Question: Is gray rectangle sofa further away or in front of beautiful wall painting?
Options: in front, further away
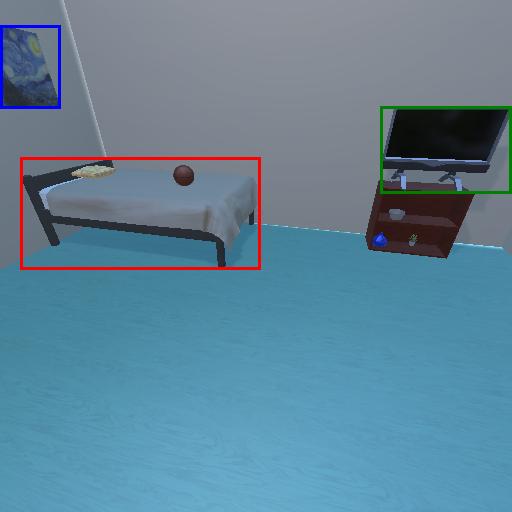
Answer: in front